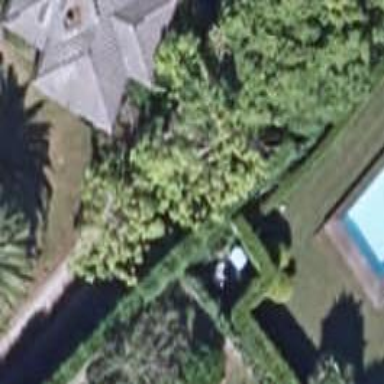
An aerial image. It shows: Fence.